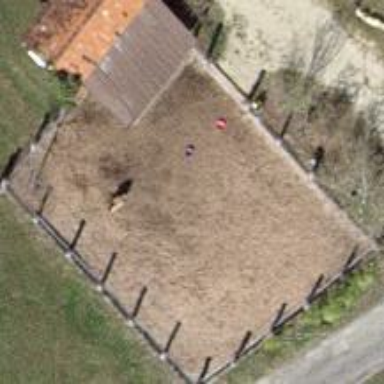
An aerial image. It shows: Equestrian pitch for leisure land use.